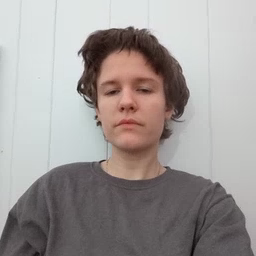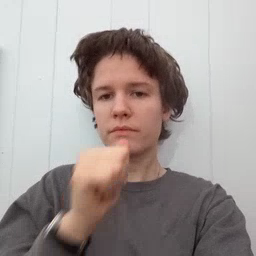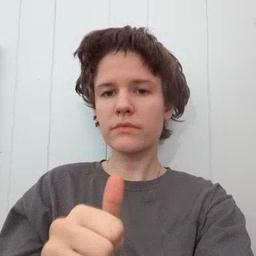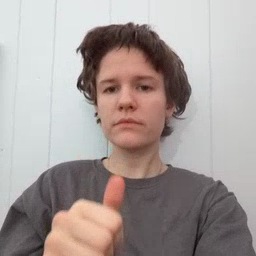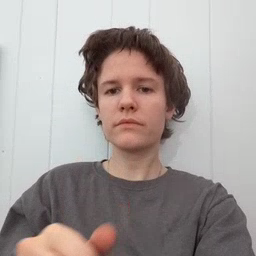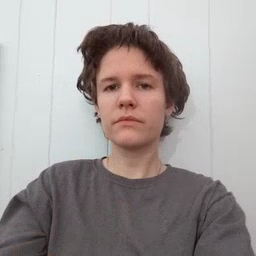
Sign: not